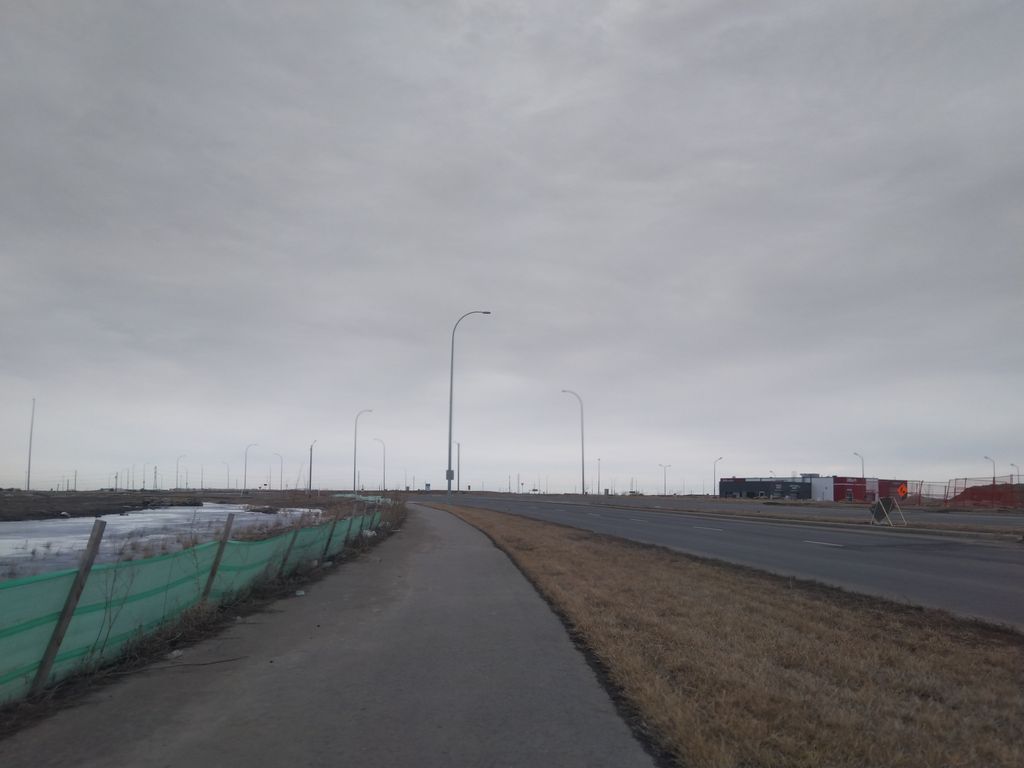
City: calgary